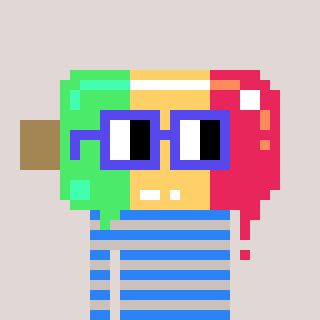
a pixel art character with square blue glasses, a icepop-shaped head and a foggrey-colored body on a warm background